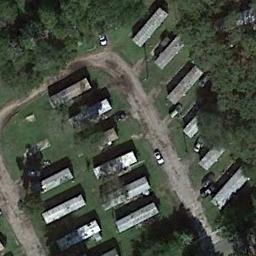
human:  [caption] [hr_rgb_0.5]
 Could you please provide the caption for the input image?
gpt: There are many buildings in the mobile home park .

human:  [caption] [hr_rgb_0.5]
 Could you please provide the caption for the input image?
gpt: The mobile home park is on the grass next to some trees .

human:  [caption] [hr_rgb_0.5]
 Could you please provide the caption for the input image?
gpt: The mobile home park has some neatly arranged mobile homes on the grass and a road goes through the mobile home park .

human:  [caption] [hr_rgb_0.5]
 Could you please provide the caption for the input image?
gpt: The roofs of mobile homes in this area are either black or white .

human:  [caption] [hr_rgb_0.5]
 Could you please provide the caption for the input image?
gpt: There are some buildings and green trees in the mobile home park .